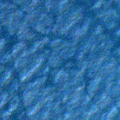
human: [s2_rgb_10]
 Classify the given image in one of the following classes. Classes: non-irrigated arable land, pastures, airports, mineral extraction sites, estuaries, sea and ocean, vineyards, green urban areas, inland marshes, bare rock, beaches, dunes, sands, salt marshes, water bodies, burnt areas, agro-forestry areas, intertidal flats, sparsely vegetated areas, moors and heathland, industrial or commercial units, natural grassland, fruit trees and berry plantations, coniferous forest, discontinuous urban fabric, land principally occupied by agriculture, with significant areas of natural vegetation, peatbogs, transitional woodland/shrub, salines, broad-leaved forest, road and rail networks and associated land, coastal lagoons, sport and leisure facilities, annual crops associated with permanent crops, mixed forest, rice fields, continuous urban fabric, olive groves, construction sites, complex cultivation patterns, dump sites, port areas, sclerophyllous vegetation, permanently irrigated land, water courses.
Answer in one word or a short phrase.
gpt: sea and ocean